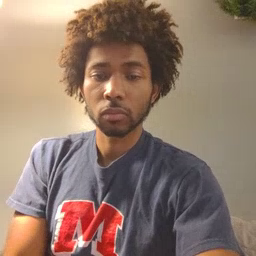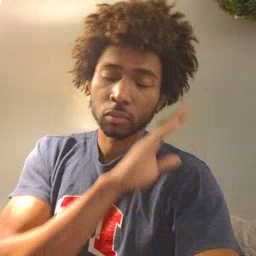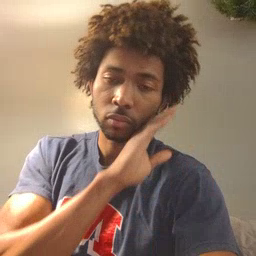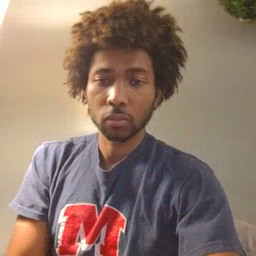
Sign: bed